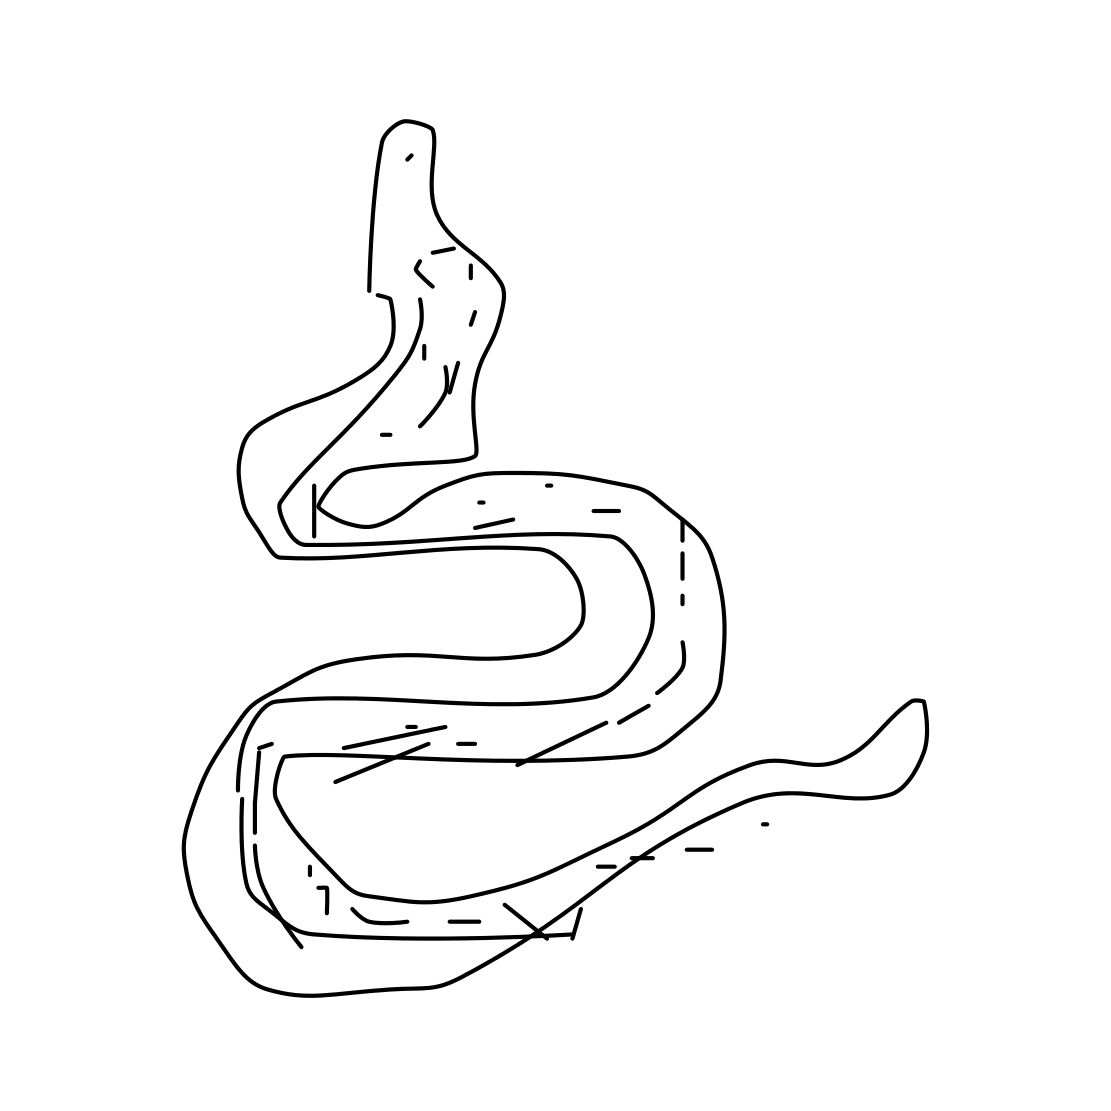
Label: snake